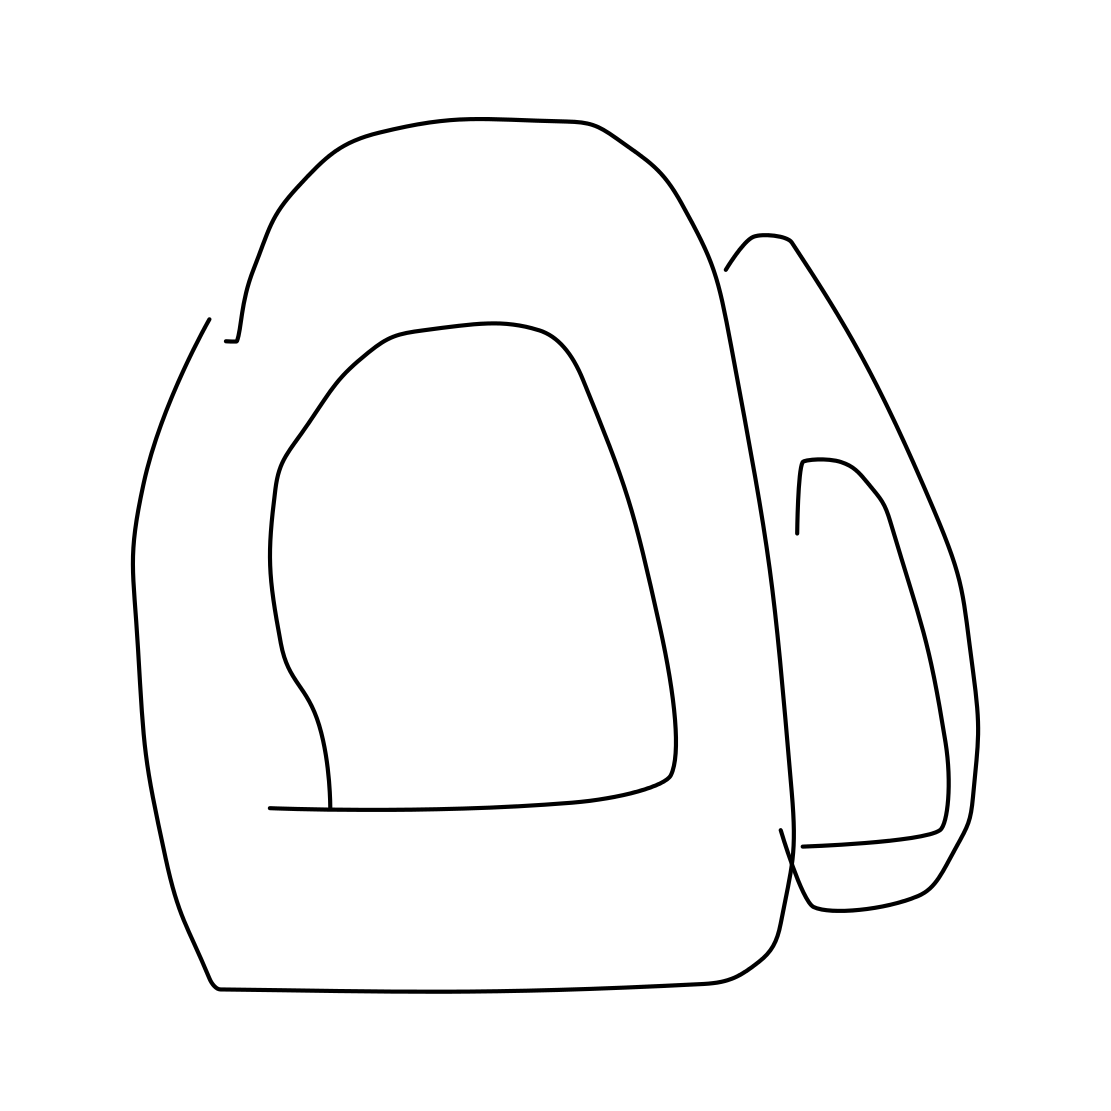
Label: backpack